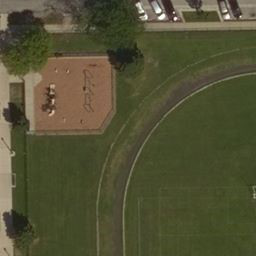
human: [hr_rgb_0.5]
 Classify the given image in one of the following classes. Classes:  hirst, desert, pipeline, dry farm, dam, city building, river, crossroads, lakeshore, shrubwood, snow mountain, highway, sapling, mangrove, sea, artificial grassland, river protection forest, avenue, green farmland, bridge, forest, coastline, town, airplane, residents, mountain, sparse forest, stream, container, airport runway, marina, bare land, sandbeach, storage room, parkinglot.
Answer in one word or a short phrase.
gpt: artificial grassland